Field crop: maize
Growth stage: 2
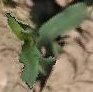
Species: maize